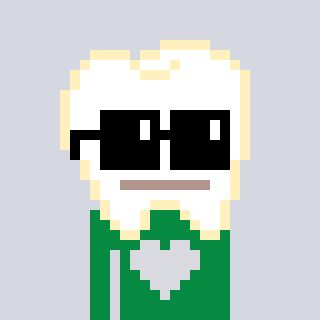
a pixel art character with square black sunglasses, a tooth-shaped head and a green-colored body on a cool background